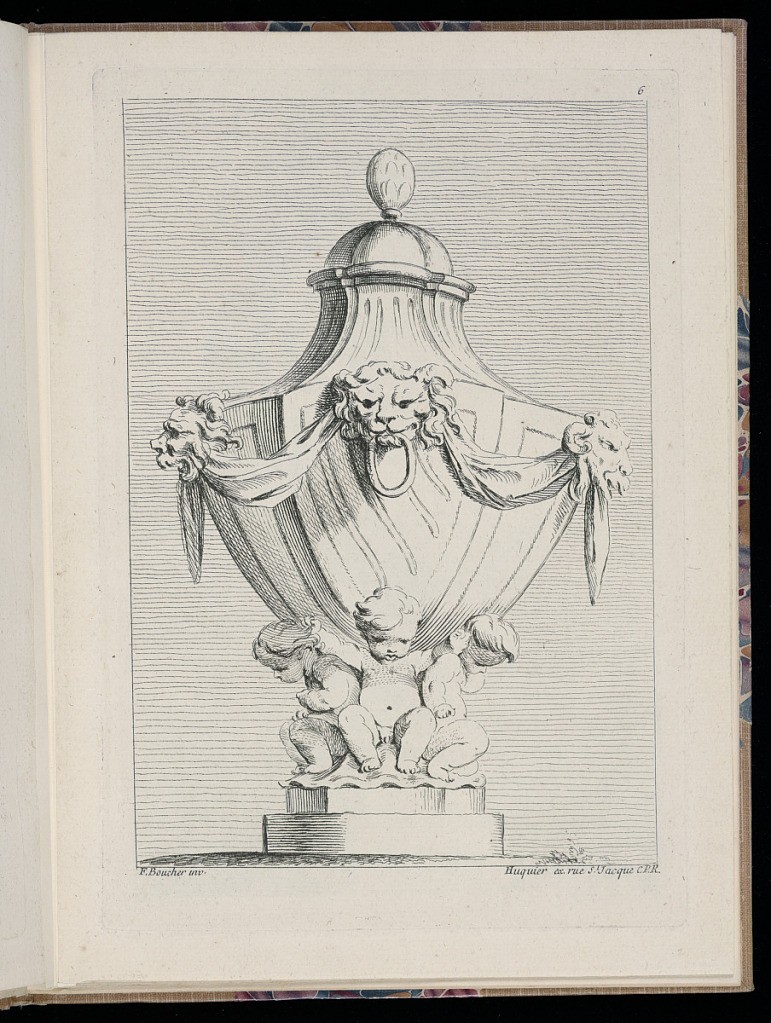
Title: Ornamental Vase Design
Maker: François Boucher, French, 1703–1770
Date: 1738–72
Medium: Etching on cream laid paper
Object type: Bound print
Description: Lidded vase with finial. Three putti support the vase on their backs. The vase is decorated with fluting; at the shoulder of the vase are three lion's masks with rings in their mouths, connected by festoon drapery. The plate is signed and numbered.